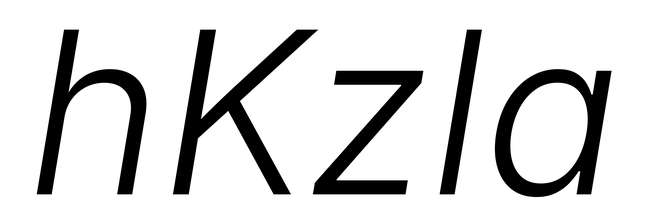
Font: Inter-Italic_Light_Italic